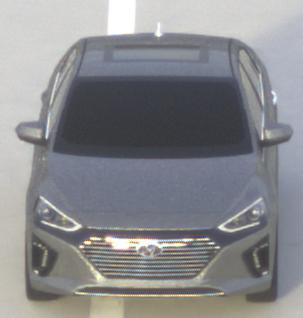
Make: Hyundai
Model: IONIQ Hybrid
Detailed model: IONIQ (AE) Hybrid
Model produced from: 2016/10
Model produced until: 2018/08
Doors: 5
Color: gray
Road condition: dry road
Daytime: morning or afternoon
Contrast: medium contrast